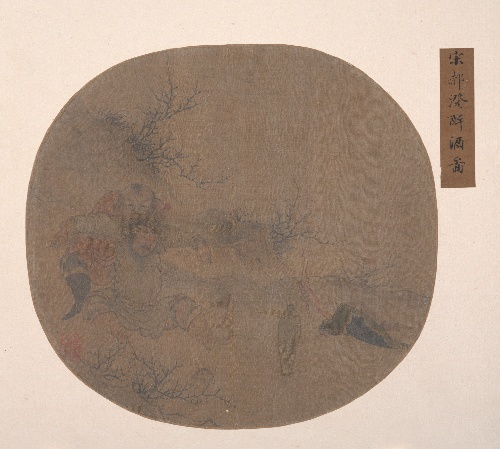
Artist: Unidentified artist|Hao Cheng
Artist bio: |Chinese, early 11th century
Object type: Fan mounted as an album leaf
Classification: Paintings
Medium: Fan mounted as an album leaf; ink and color on silk
Culture: China
Period: Ming dynasty (1368–1644)
Dimensions: 8 5/8 x 9 3/16 in. (21.9 x 23.3 cm)
Department: Asian Art
Credit line: From the Collection of A. W. Bahr, Purchase, Fletcher Fund, 1947
Accession year: 1947
Repository: Metropolitan Museum of Art, New York, NY
Tags: Drunkenness|Men|Servants